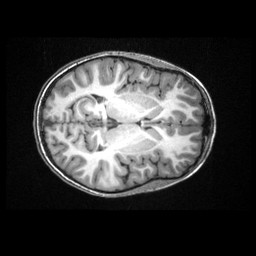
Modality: T1w
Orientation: axial
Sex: female